Question: In Spring I usually did a redirect-after-submit(get method 'mapping') to prevent the user of submitting a form ,
but when i pressing 'F5' it will go to get method 'mapping' again and display me this kind of confirm message. how could i prevent this message every time on 'F5'.

Here is the code for controller -
'''
ScheduleDetail objScheduleDetail = new ScheduleDetail();
HttpSession session = request.getSession(true);
String condition = "";
try{
int careProfessionalIDF = (Integer) session.getAttribute("careProfessionalIDF");
condition = "CareProfessionalIDF = "+careProfessionalIDF;
objScheduleDetail.setCareProfessionalIDF(careProfessionalIDF);
}catch (Exception e) {
int careProviderIDF = (Integer) session.getAttribute("careProviderIDF");
condition = "CareProviderIDF = "+careProviderIDF;
objScheduleDetail.setCareProviderIDF(careProviderIDF);
}
List<ScheduleDetail> ScheduleDetailList = objScheduleDetailManager.getAllScheduleDetail(condition+" ORDER BY ScheduleDetailIDP DESC");
model.addObject("List_of_ScheduleDetail",ScheduleDetailList);
model.addAttribute("ScheduleDetail", objScheduleDetail);
return "hospital/scheduleDetail";//jsp page
'''
'''
@RequestMapping("/editAddressType.html")
public String editAddressType(ModelMap model,HttpServletRequest request)
{
int addressTypeIDP = Integer.parseInt(request.getParameter("AddressTypeIDP"));
AddressType objAddressType = new AddressType();
objAddressType = objAddressTypeManager.getByID(addressTypeIDP);
model.addAttribute("AddressType", objAddressType);
return "jsp/addressType";
it open addressType.jsp with data tht we bind with 'model.addAttribute'. now if i press F5 it show alert message as above image.
**get method**
@RequestMapping(value="/getAddressType.html", method=RequestMethod.GET)
public String getAddressType(ModelMap model, HttpServletRequest request) throws RemoteException
{
AddressType objAddressType = new AddressType();
model.addAttribute("AddressType", objAddressType);
return "hospital/addressType";
}
'''
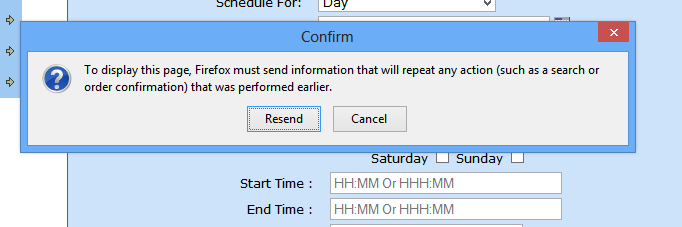
Answer: If you implement the POST - REDIRECT - GET pattern correctly, you will not see the warning from the browser that you mentioned. The warning is shown when the Page being viewed is in response to a POST request. The traditional pattern, FORM - POST - SUCCESS page.
The code you provided in the question is not enough to reach the root cause of the problem. I'm listing key points of the implementation here, please compare with your code and you'll understand what the mistake is.
1. To show the user the form, where they are supposed to enter data for submission. (Just the starting point, could be any page in your application.) @RequestMapping(value = "/checkout/{cartId}.htm", method = RequestMethod.GET)
public ModelAndView showCheckoutForm(...) {
......
return new ModelAndView("/WEB-INF/jsp/form.jsp")
}
2. The form POSTs to a handler method, which issues a redirect to the user, pointing to a URL that will show the details of the resource created as a result of the POST. @RequestMapping(value = "/checkout/{cartId}.htm", method = RequestMethod.POST)
public View submitCheckoutForm(....) {
return new RedirectView("/checkout/confirmation/" + cartId + ".htm");
}
3. The details of the created resource will be shown by a handler method like the following. Note that at this point, if your implementation worked properly, the URL in the user's browser will change to the path redirected by the POST handler. And a fresh GET request will be issued to the server. @RequestMapping(value = "/checkout/confirmation/{cartId}.htm", method = RequestMethod.GET)
public ModelAndView showCheckoutConfirmation(....) {
return new ModelAndView("viewThatShowsCheckoutConfirmation");
}
If your implementation is similar, the confirmation page is a result of a GET request, so browsers won't issue a warning for re-POSTing data if you refresh the page.
My suspicion is that your POST handler is not issuing a redirect to the user, it is instead rendering the confirmation page itself.
Hope this helps. Please let me know if this does not solve your problem.